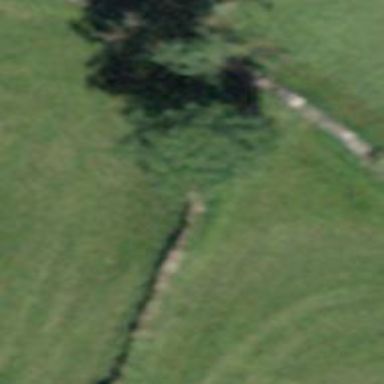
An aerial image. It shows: Wall made of dry stone.